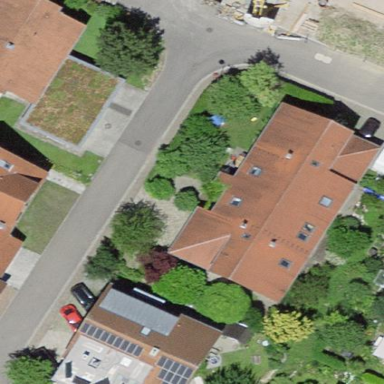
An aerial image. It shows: Terrace building.